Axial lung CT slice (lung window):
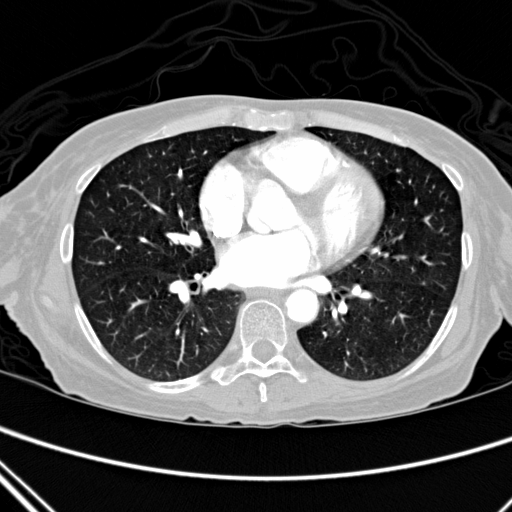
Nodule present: no